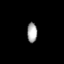
Tissue: lung
Cell type: Endothelial cells
Senescence score: 0.687
Nuclear area (px): 194
Mean DAPI intensity: 168.309